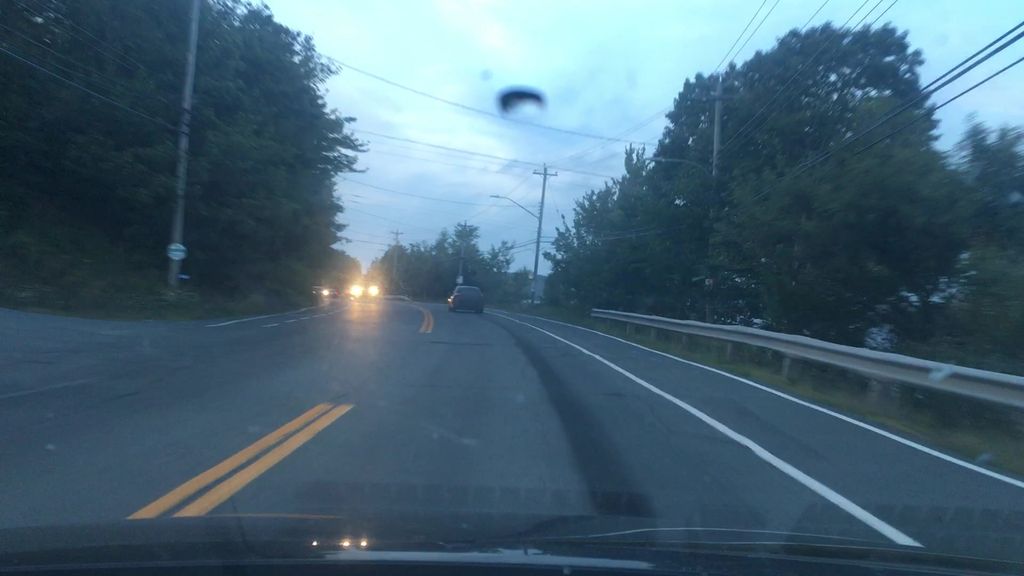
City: halifax